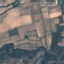
Land use / land cover class: PermanentCrop